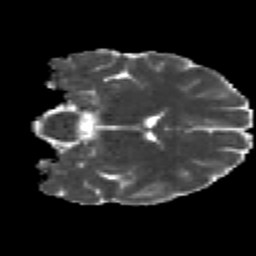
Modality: MD
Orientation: coronal
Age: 27
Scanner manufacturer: siemens
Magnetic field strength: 3 T
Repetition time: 2.2 s
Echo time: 0.084 s